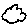
Label: cloud